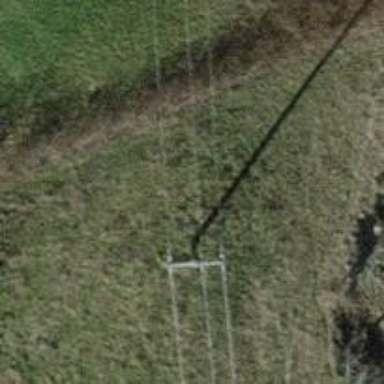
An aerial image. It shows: Minor power line.